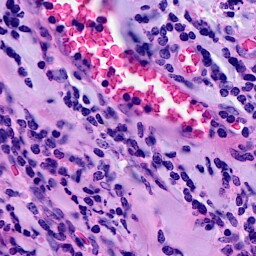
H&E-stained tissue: Breast